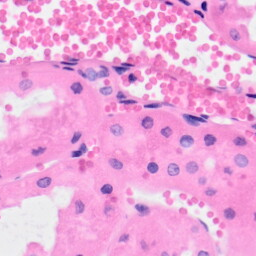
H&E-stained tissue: Kidney